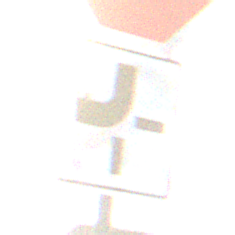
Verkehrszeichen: VerlaufVorfahrtsstrasse2
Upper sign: Stop
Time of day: SunriseSunset
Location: Outdoor (RoadRail)
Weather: PartlyCloudy
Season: NotSpecified
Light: Natural